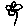
Label: flower